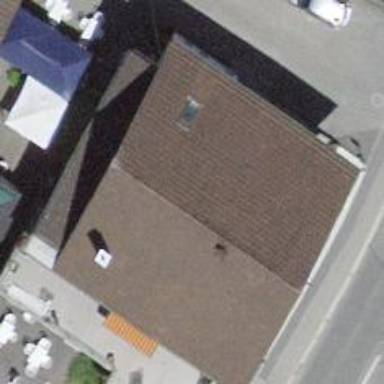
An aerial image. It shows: Restaurant.